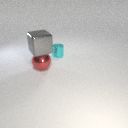
large red metal sphere below large gray metal cube